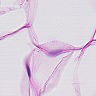
Metastatic tissue present: no